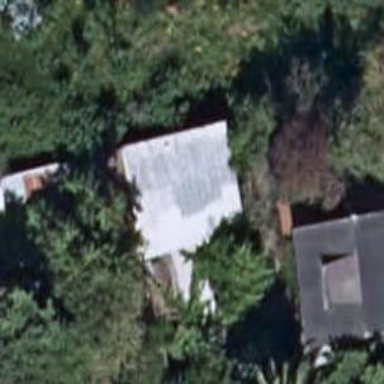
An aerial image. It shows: Shed building.